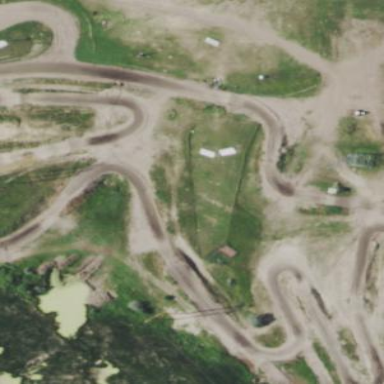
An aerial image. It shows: Dirt raceway for motor sports.